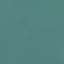
Land use / land cover class: SeaLake